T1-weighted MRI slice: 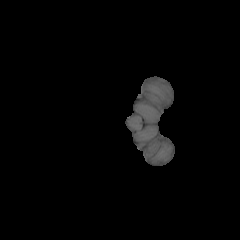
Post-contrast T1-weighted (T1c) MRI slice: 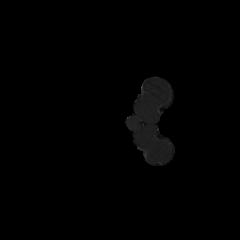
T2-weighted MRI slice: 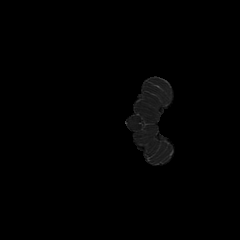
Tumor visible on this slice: no